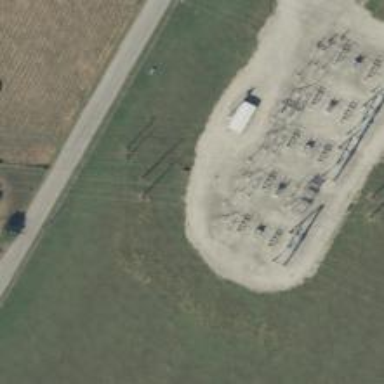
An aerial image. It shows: Switch for power supply.